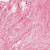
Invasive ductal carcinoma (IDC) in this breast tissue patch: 0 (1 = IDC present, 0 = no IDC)